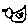
Label: bird